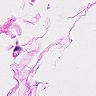
Metastatic tissue present: no